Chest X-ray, PA view. Patient: 13 years old, sex F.
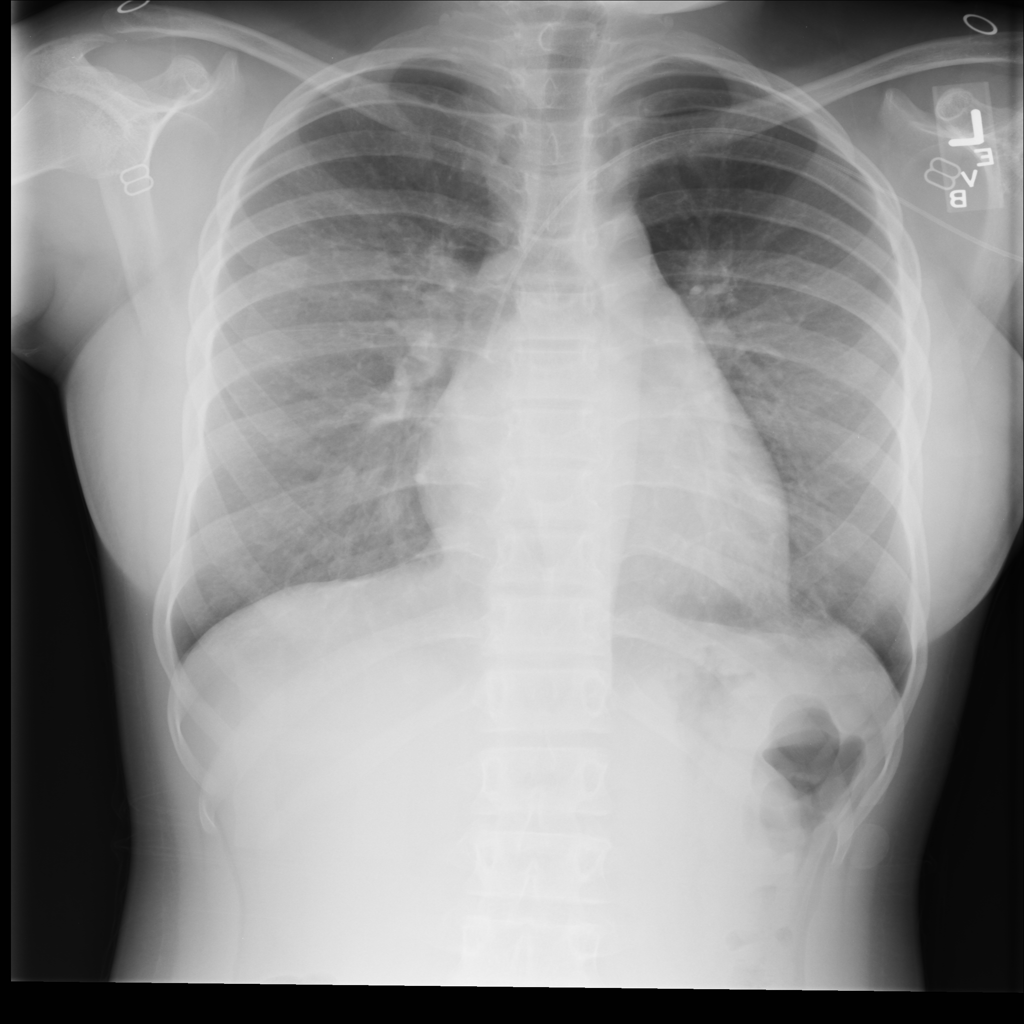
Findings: No Finding